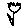
Label: flower